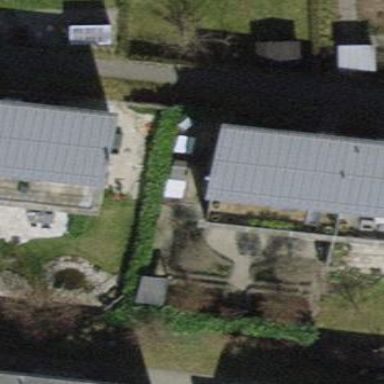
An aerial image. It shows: Flat-roofed building.